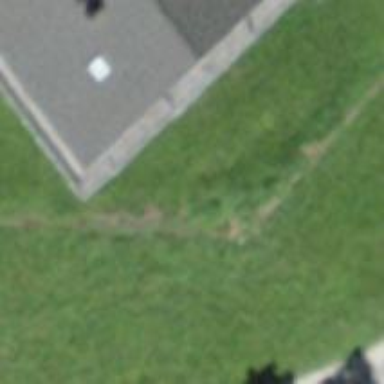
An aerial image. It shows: Retaining wall.